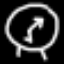
Label: clock